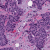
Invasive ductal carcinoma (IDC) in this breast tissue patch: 1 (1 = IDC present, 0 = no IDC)